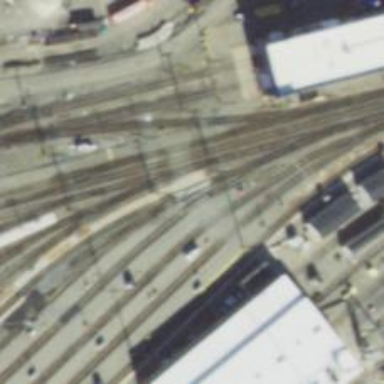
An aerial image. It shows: Rail yard with electrified contact lines for the railway.